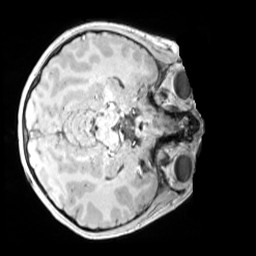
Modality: MP2RAGE
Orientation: axial
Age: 9
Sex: male
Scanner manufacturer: siemens
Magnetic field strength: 3 T
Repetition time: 4 s
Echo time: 0.00303 s